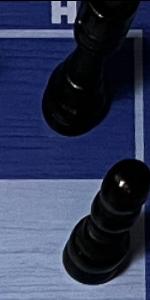
Label: Pawn_Black